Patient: sex F, age 35
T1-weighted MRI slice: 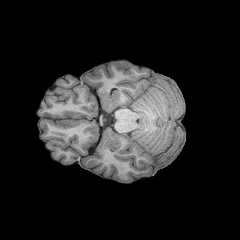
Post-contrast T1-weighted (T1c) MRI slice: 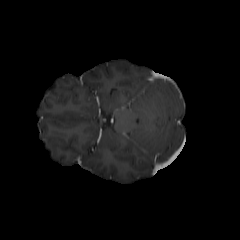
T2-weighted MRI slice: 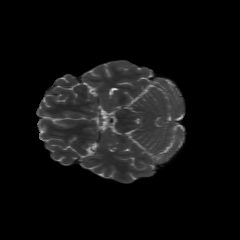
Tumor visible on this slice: no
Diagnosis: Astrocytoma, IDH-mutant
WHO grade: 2